Question: I'm trying to update below function to report the clusters info via legend:
'''
color_names = ["red", "blue", "yellow", "black", "pink", "purple", "orange"]
def plot_3d_transformed_data(df, title, colors="red"):
ax = plt.figure(figsize=(12,10)).gca(projection='3d')
#fig = plt.figure(figsize=(8, 8))
#ax = fig.add_subplot(111, projection='3d')
if type(colors) is np.ndarray:
for cname, class_label in zip(color_names, np.unique(colors)):
X_color = df[colors == class_label]
ax.scatter(X_color[:, 0], X_color[:, 1], X_color[:, 2], marker="x", c=cname, label=f"Cluster {class_label}" if type(colors) is np.ndarray else None)
else:
ax.scatter(df.Type, df.Length, df.Freq, alpha=0.6, c=colors, marker="x", label=str(clusterSizes) )
ax.set_xlabel("PC1: Type")
ax.set_ylabel("PC2: Length")
ax.set_zlabel("PC3: Frequency")
ax.set_title(title)
if type(colors) is np.ndarray:
#ax.legend()
plt.gca().legend()
plt.legend(bbox_to_anchor=(1.04,1), loc="upper left")
plt.show()
'''
So I call my function to visualize the clusters patterns by:
'''
plot_3d_transformed_data(pdf_km_pred,
f'Clustering rare URL parameters for data of date: {DATE_FROM}
Method: KMeans over PCA
n_clusters={n_clusters} , Distance_Measure={DistanceMeasure}',
colors=pdf_km_pred.prediction_km)
print(clusterSizes)
'''
Sadly I can't show the legend, and I have to print clusters members manually under the 3D plot. This is the output without legend with the following error:
'No handles with labels found to put in legend.'
<URL>
I check this <URL>, but I couldn't figure out what is the mistake in function to pass the cluster label list properly. I want to update the function so that I can demonstrate cluster labels via 'clusterSizes.index' and their scale via 'clusterSizes.size'
As <URL>' to determine a useful number of legend entries to be shown and return a tuple of handles and labels automatically.
As I mentioned in the should contain one legend for cluster labels and the other legend for cluster size (number of instances in each cluster). It might report this info via single legend too.
Please see below example for 2D:

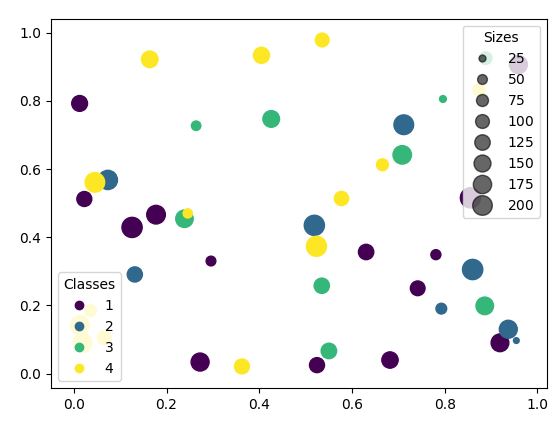
Answer: You need to save the reference to the first legend and add it to your 'ax' as a separate artist before creating the second legend. That way, the second call to 'ax.legend(...)' does not erase the first legend.
For the second legend, I simply created a circle for each unique color and added it in. I forgot how to draw real circles, so instead I use a 'Line2D' with 'lw=0, marker="o"' which results in a circle.
Play around with the legend's 'bbox_to_anchor' and 'loc' keywords to get a result that satisfies you.
I got rid of everything relying on 'plt.<something>' because it's the best way to forget which method is attached to which object. Now everything is in 'ax.<something>' or 'fig.<something>'. It's also the right approach for when you have several axes, or when you want to embed your canvas in a PyQt app. 'plt' will not do what you expect there.
The initial code is the one provided by and I simply built upon it.
'''
# Imports.
import matplotlib as mpl
import matplotlib.pyplot as plt
from mpl_toolkits.mplot3d import Axes3D
import pandas as pd
import numpy as np
# Figure.
figure = plt.figure(figsize=(12, 10))
ax = figure.add_subplot(projection="3d")
ax.set_xlabel("PC1: Type")
ax.set_ylabel("PC2: Length")
ax.set_zlabel("PC3: Frequency")
ax.set_title("scatter 3D legend")
# Data and 3D scatter.
colors = ["red", "blue", "yellow", "black", "pink", "purple", "orange", "black", "red" ,"blue"]
df = pd.DataFrame({"type": np.random.randint(0, 5, 10),
"length": np.random.randint(0, 20, 10),
"freq": np.random.randint(0, 10, 10),
"size": np.random.randint(20, 200, 10),
"colors": np.random.choice(colors, 10)})
sc = ax.scatter(df.type, df.length, df.freq, alpha=0.6, c=colors, s=df["size"], marker="o")
# Legend 1.
handles, labels = sc.legend_elements(prop="sizes", alpha=0.6)
legend1 = ax.legend(handles, labels, bbox_to_anchor=(1, 1), loc="upper right", title="Sizes")
ax.add_artist(legend1) # <- this is important.
# Legend 2.
unique_colors = set(colors)
handles = []
labels = []
for n, color in enumerate(unique_colors, start=1):
artist = mpl.lines.Line2D([], [], color=color, lw=0, marker="o")
handles.append(artist)
labels.append(str(n))
legend2 = ax.legend(handles, labels, bbox_to_anchor=(0.05, 0.05), loc="lower left", title="Classes")
figure.show()
'''
<URL>
Not related to the question: <URL>, one could use 's = df["size"]**2' instead of 's = df["size"]'.